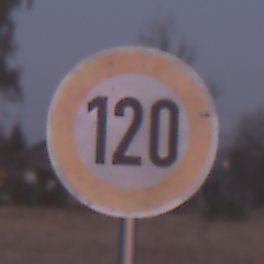
Verkehrszeichen: Geschwindigkeit120
Umgebung: Outdoor, Nature
Tageszeit: SunriseSunset
Wetter: Clear
Licht: Natural
Jahreszeit: NotSpecified
Kontrast: LowContrast